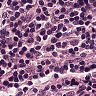
Metastatic tissue present: no